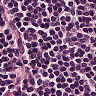
Metastatic tissue present: no